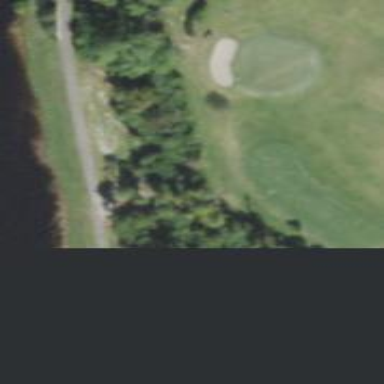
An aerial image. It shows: Path for golf carts.